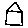
Label: house